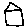
Label: house